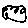
Label: cloud